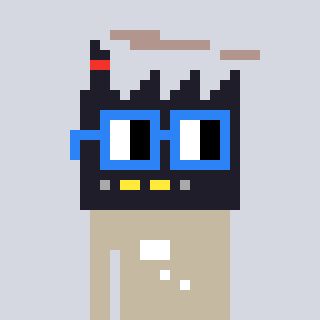
a pixel art character with square blue glasses, a factory-shaped head and a bege-colored body on a cool background